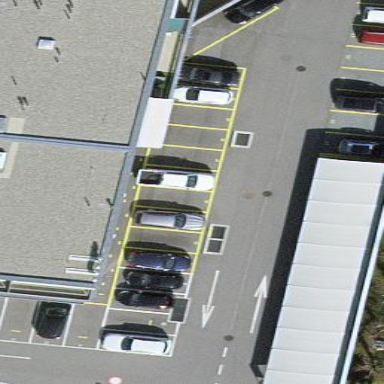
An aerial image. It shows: Street-side parking area.